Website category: jobs
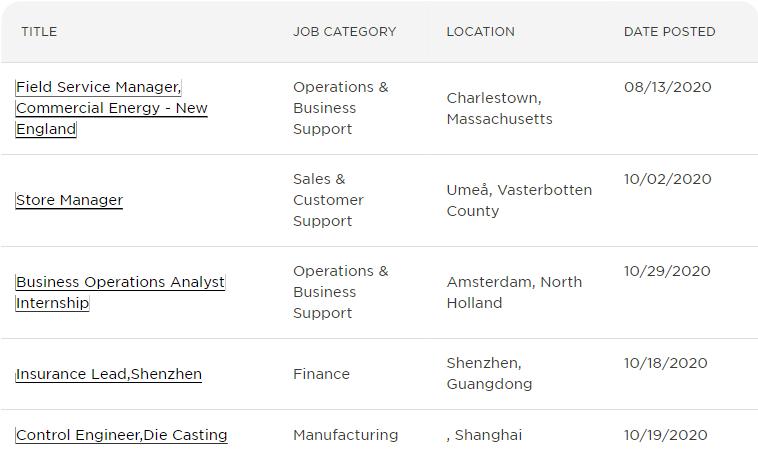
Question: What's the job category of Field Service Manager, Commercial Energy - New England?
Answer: Operations & Business Support

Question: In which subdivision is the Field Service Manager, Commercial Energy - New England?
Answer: Operations & Business Support

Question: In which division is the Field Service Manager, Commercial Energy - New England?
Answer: Operations & Business Support

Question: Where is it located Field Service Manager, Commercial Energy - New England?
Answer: Operations & Business Support

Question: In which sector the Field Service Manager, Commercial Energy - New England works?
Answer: Operations & Business Support

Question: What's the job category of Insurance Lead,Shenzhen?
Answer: Finance

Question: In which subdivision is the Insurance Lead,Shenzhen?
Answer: Finance

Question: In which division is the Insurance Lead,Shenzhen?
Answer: Finance

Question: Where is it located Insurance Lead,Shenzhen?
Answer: Finance

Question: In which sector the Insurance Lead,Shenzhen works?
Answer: Finance

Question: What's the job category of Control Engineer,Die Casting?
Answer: Manufacturing

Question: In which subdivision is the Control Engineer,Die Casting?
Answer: Manufacturing

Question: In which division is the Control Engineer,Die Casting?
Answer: Manufacturing

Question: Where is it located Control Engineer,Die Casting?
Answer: Manufacturing

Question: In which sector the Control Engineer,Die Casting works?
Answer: Manufacturing

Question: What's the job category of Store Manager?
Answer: Sales & Customer Support

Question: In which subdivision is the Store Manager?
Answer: Sales & Customer Support

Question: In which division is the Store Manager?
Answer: Sales & Customer Support

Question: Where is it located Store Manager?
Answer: Sales & Customer Support

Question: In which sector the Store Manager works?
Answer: Sales & Customer Support

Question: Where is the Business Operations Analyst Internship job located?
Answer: Amsterdam, North Holland

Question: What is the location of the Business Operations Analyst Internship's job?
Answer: Amsterdam, North Holland

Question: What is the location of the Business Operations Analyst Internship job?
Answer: Amsterdam, North Holland

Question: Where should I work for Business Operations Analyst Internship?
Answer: Amsterdam, North Holland

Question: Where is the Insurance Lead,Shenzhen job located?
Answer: Shenzhen, Guangdong

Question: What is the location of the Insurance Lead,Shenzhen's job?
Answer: Shenzhen, Guangdong

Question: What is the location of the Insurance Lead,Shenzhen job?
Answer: Shenzhen, Guangdong

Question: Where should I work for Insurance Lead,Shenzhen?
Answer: Shenzhen, Guangdong

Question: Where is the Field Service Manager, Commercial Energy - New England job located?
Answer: Charlestown, Massachusetts

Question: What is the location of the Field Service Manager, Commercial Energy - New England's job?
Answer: Charlestown, Massachusetts

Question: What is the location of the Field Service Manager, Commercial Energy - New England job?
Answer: Charlestown, Massachusetts

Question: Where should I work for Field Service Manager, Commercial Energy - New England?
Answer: Charlestown, Massachusetts

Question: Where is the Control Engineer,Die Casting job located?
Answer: , Shanghai

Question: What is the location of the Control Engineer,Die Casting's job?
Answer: , Shanghai

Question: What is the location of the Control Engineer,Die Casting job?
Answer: , Shanghai

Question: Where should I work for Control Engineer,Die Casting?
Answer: , Shanghai

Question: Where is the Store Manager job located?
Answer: Ume, Vasterbotten County

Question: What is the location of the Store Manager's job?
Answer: Ume, Vasterbotten County

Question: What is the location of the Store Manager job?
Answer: Ume, Vasterbotten County

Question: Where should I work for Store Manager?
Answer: Ume, Vasterbotten County

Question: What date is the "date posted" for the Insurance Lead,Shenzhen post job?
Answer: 10/18/2020

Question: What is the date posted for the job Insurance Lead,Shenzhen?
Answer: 10/18/2020

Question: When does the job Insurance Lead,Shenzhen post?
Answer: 10/18/2020

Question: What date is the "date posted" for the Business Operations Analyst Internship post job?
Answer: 10/29/2020

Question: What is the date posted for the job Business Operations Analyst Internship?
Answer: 10/29/2020

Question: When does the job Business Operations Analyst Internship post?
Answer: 10/29/2020

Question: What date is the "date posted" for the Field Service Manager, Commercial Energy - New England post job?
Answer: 08/13/2020

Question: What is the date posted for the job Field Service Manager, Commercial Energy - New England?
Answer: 08/13/2020

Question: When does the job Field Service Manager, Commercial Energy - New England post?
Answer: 08/13/2020

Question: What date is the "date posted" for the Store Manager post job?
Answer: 10/02/2020

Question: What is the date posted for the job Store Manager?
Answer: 10/02/2020

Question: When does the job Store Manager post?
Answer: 10/02/2020

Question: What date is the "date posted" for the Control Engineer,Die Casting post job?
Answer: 10/19/2020

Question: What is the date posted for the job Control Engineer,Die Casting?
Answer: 10/19/2020

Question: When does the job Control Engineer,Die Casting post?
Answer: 10/19/2020

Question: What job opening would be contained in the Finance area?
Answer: Insurance Lead,Shenzhen

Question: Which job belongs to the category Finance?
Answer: Insurance Lead,Shenzhen

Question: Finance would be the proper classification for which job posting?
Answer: Insurance Lead,Shenzhen

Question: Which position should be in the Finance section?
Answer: Insurance Lead,Shenzhen

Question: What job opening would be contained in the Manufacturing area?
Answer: Control Engineer,Die Casting

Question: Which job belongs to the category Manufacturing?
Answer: Control Engineer,Die Casting

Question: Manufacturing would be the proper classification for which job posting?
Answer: Control Engineer,Die Casting

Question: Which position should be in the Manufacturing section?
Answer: Control Engineer,Die Casting

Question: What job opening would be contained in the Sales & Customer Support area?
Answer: Store Manager